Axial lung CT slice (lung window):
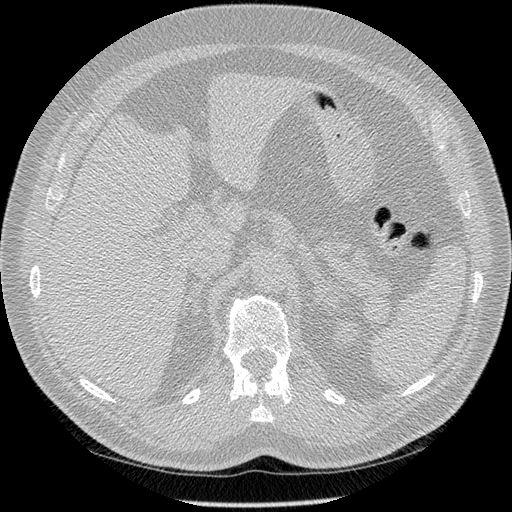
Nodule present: no